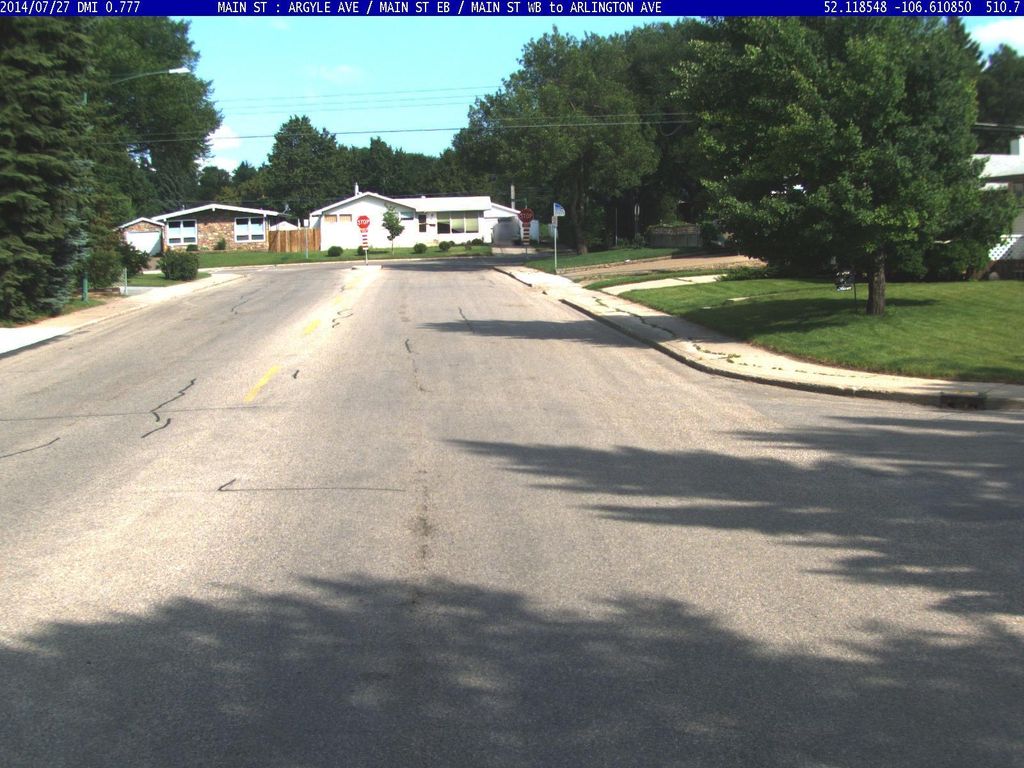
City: saskatoon